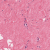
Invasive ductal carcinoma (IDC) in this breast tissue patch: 0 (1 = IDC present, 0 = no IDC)